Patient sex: M
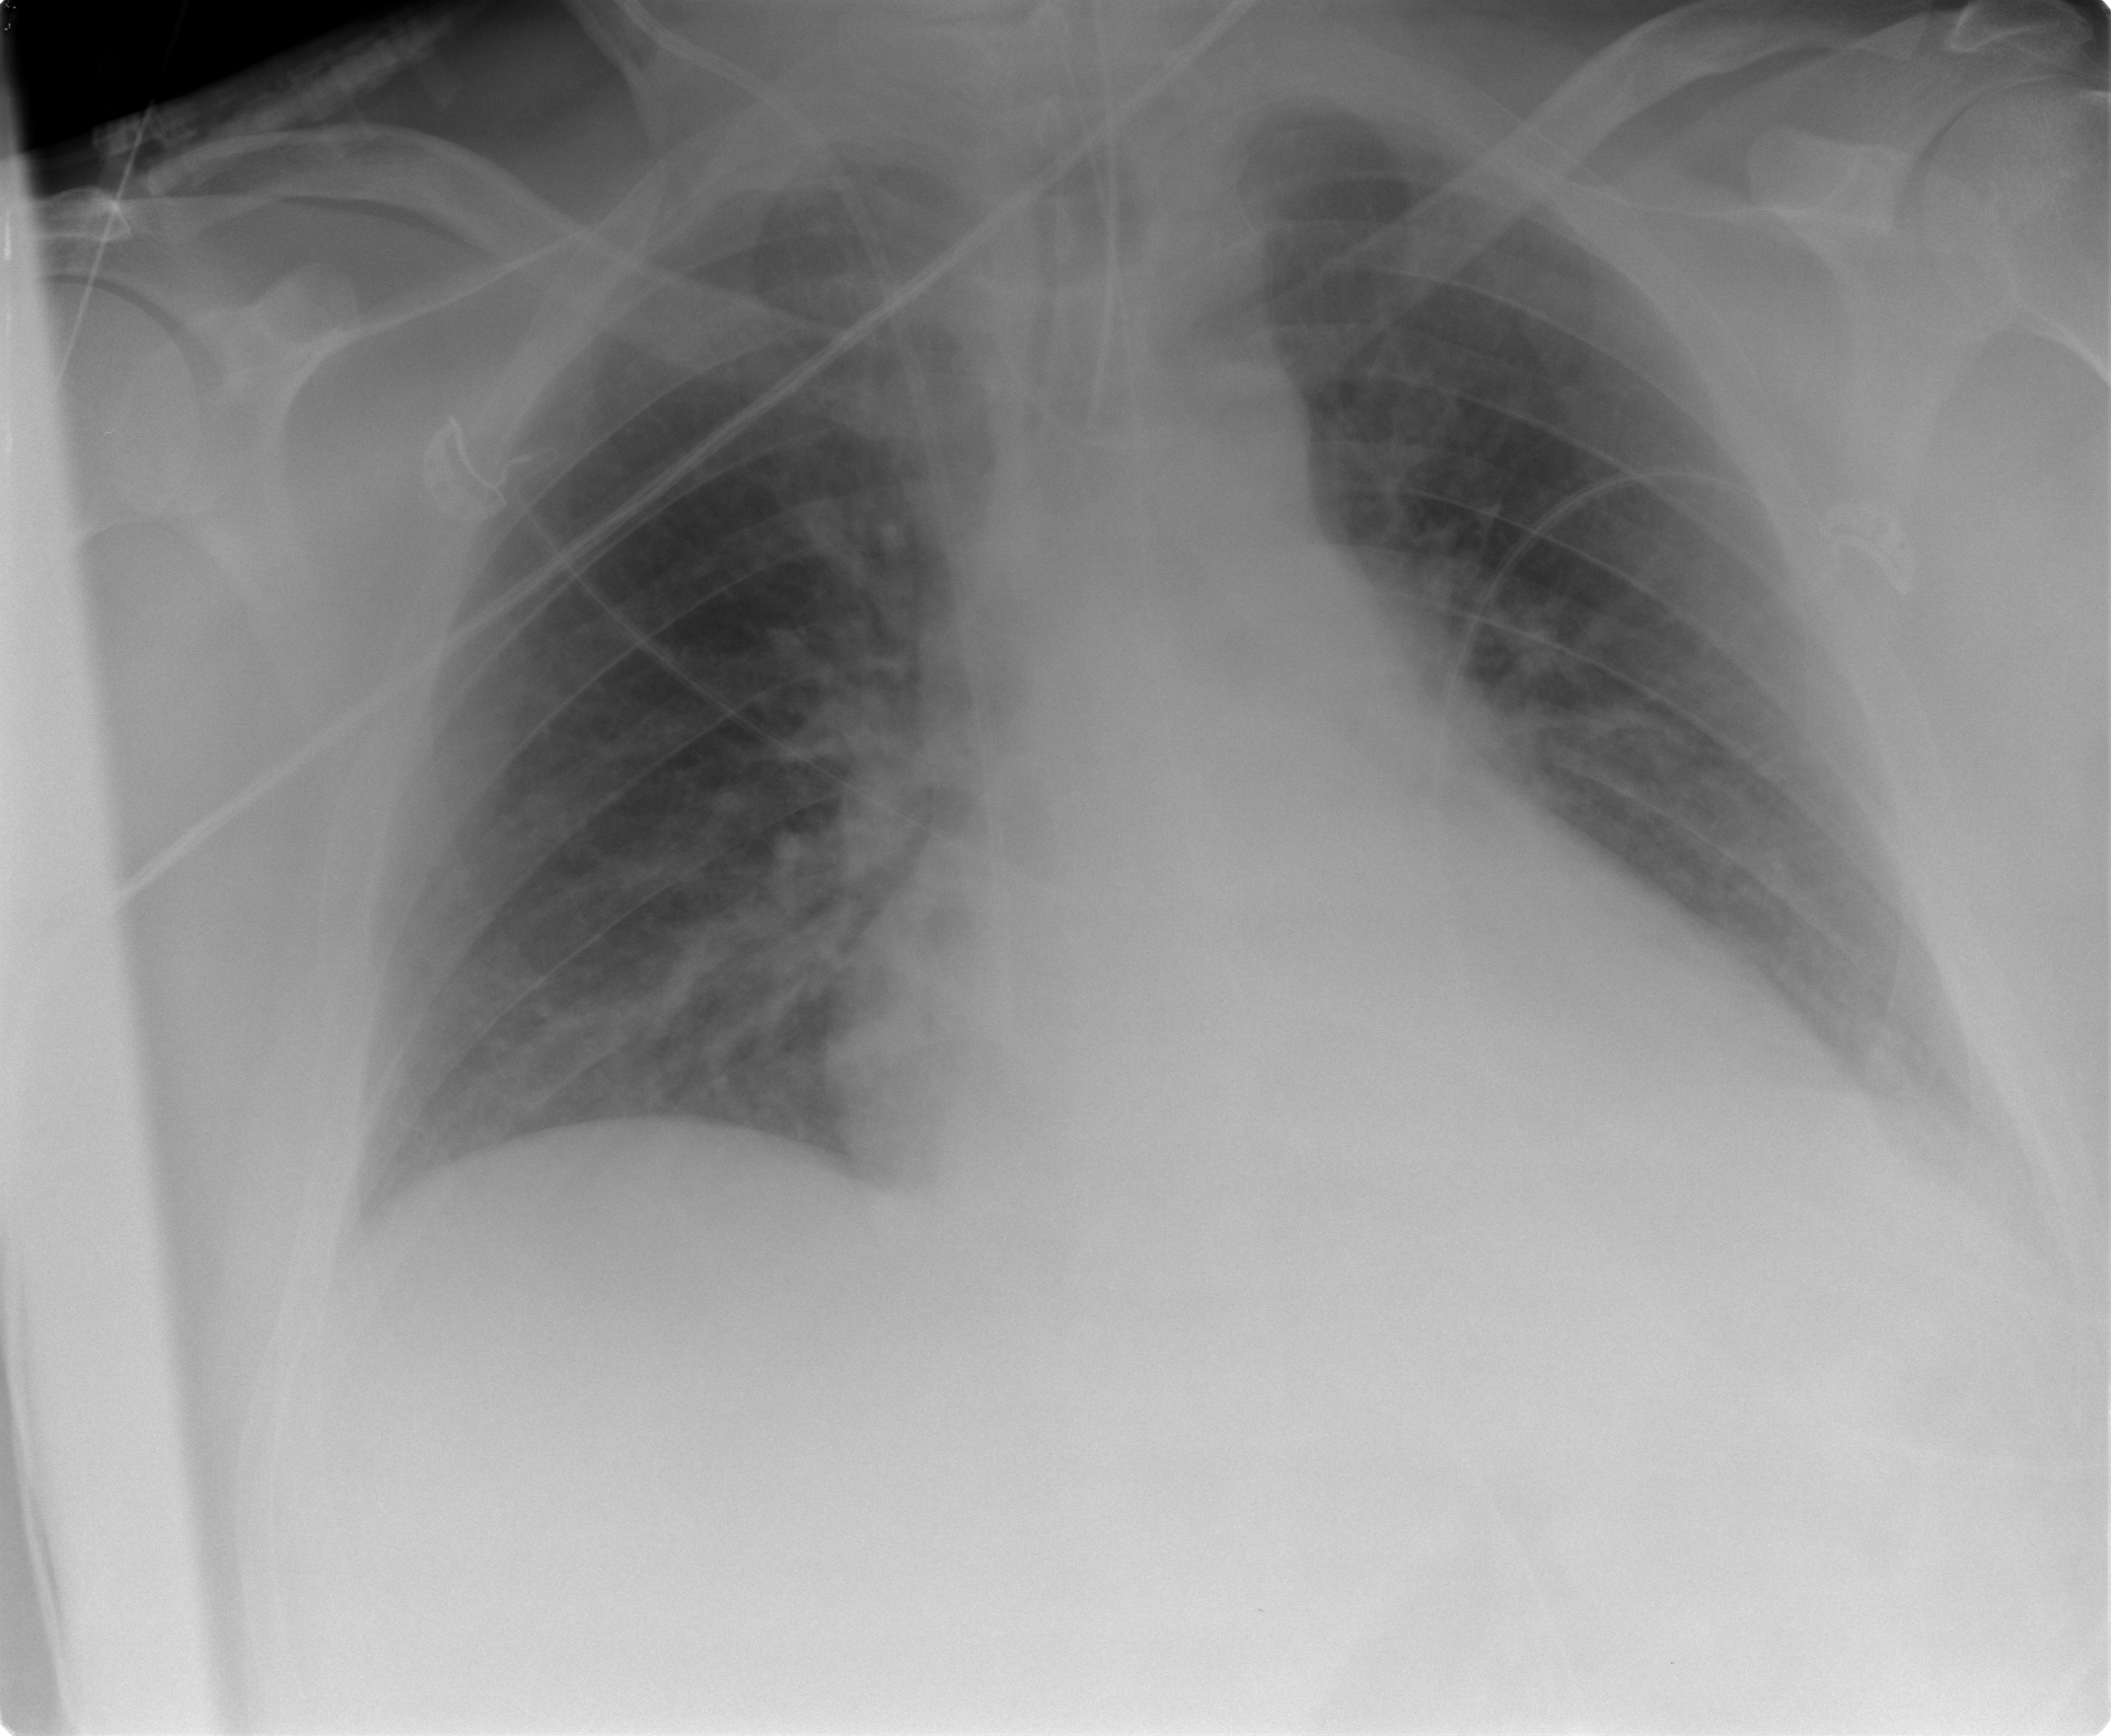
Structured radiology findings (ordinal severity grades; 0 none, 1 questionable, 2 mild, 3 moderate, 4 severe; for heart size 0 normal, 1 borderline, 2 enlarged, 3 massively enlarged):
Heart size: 2
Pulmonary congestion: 2
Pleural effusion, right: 0
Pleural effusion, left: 0
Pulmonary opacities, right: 0
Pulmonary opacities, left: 0
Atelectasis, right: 0
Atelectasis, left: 2